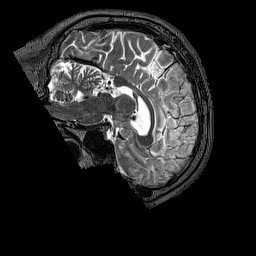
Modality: T2w
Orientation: sagittal
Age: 50
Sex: male
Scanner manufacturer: siemens
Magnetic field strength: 3 T
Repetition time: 3.2 s
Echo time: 0.567 s